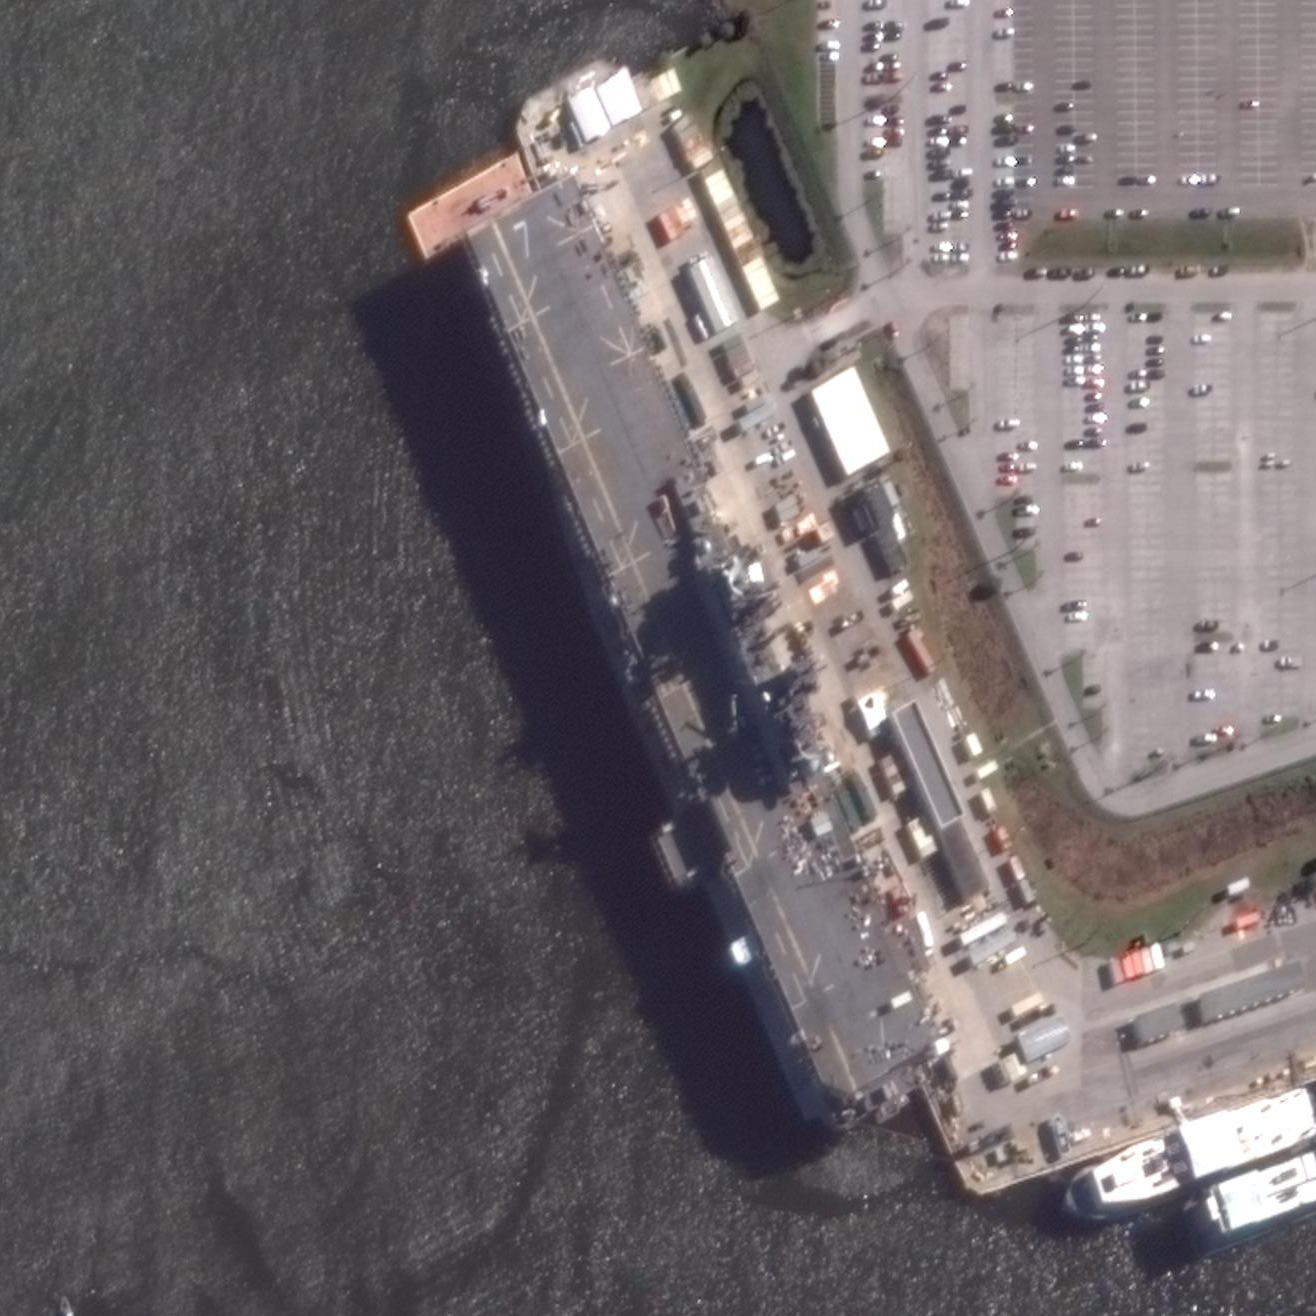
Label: assault